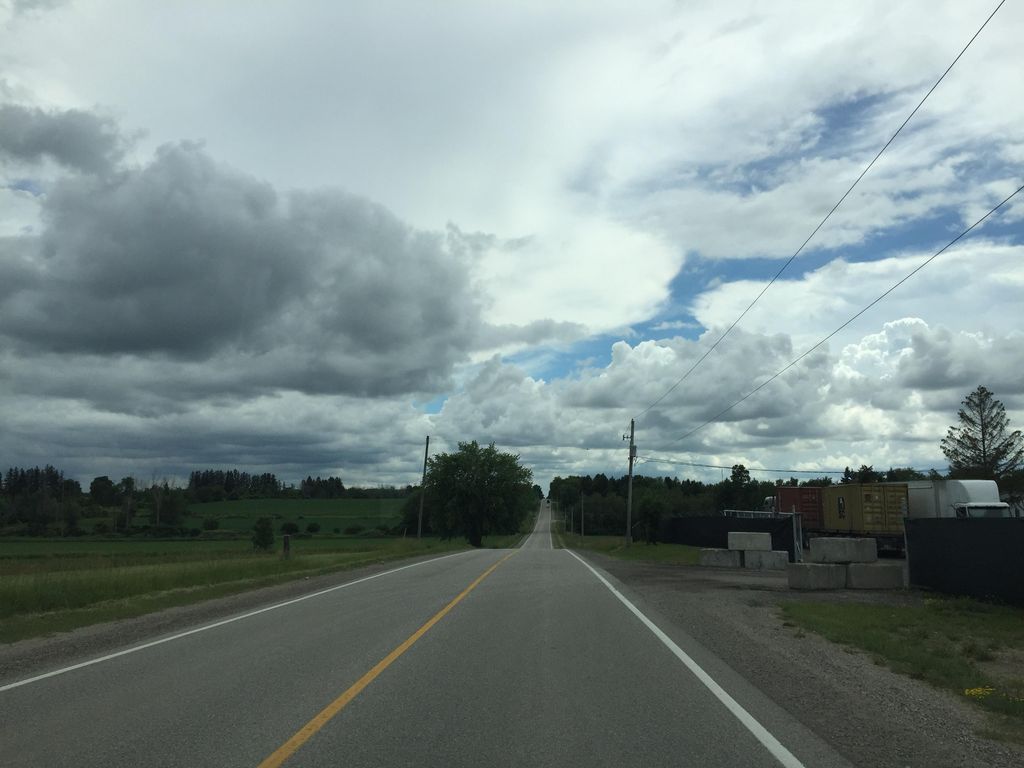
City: kitchener-waterloo